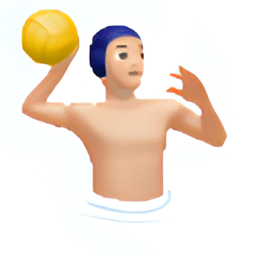
Name: water polo
Emoji: 🤽🏻
Group: People & Body
Sub-group: person-sport